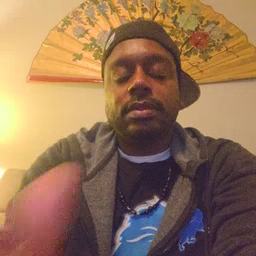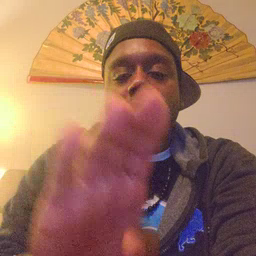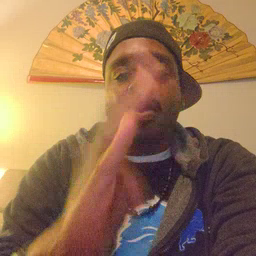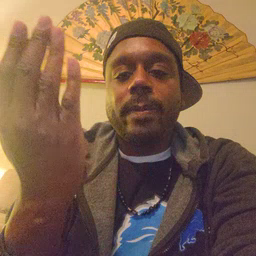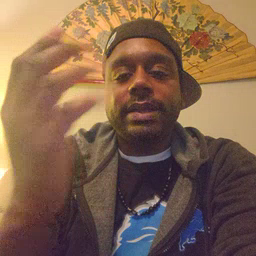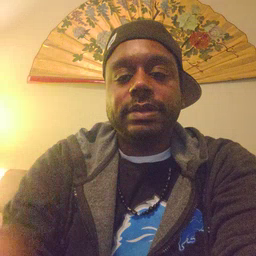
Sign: open